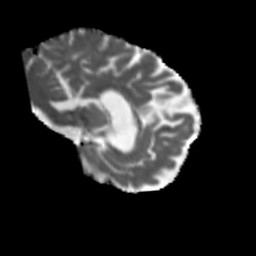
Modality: MD
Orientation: sagittal
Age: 48
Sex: male
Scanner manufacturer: siemens
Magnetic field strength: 3 T
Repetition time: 5.47 s
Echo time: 0.0854 s